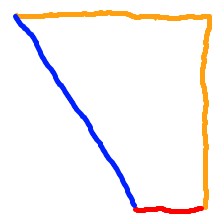
Shape: trapezoid